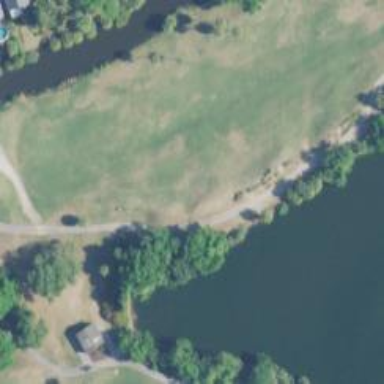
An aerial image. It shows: Path used for both walking and golf.